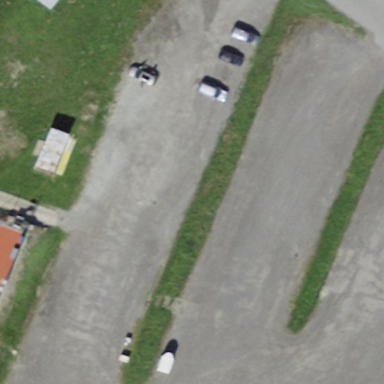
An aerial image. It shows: Parking area with gravel surface.